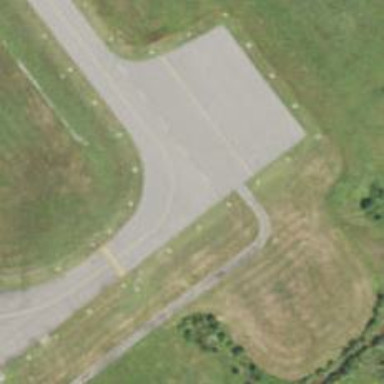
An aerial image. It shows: Image of taxiway at airport.